Field crop: maize
Growth stage: 2
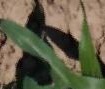
Species: maize